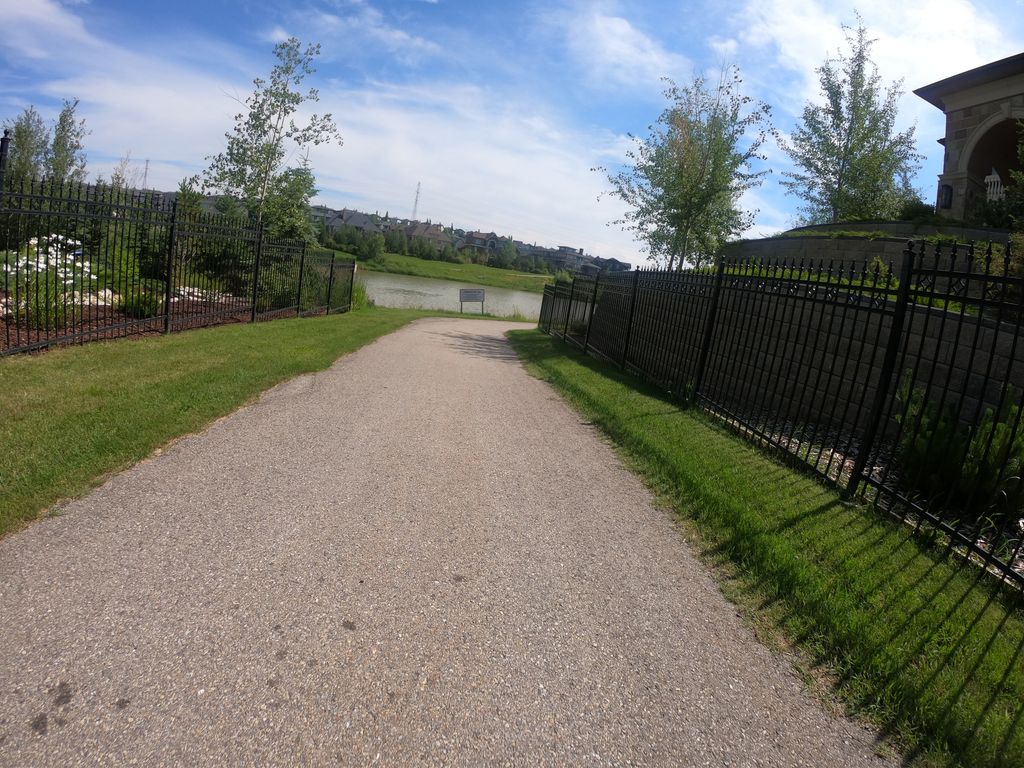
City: calgary